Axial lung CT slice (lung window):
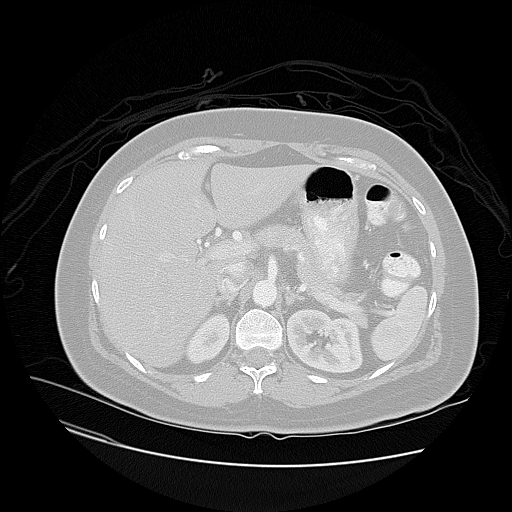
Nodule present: no